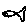
Label: fish